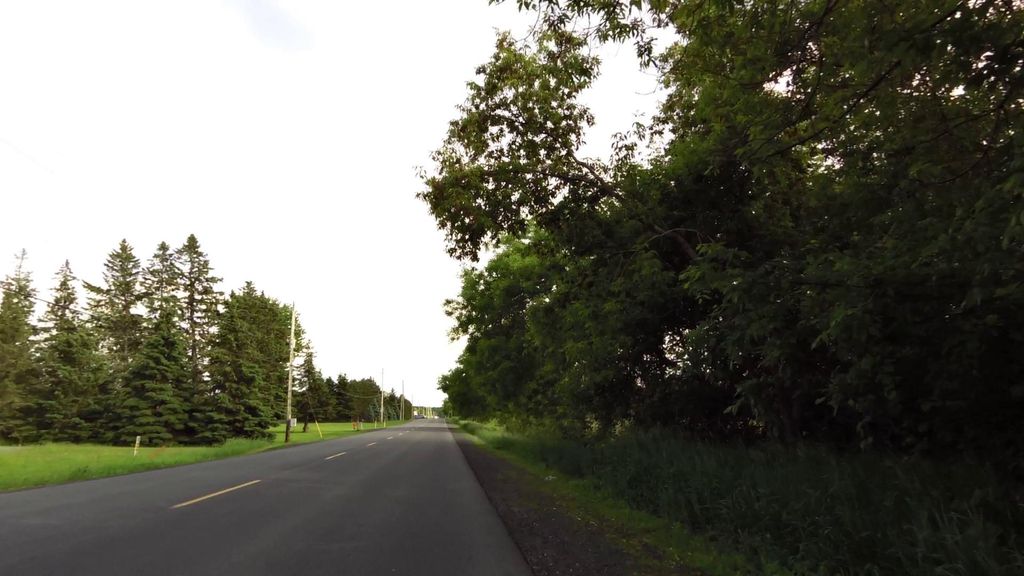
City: ottawa-gatineau